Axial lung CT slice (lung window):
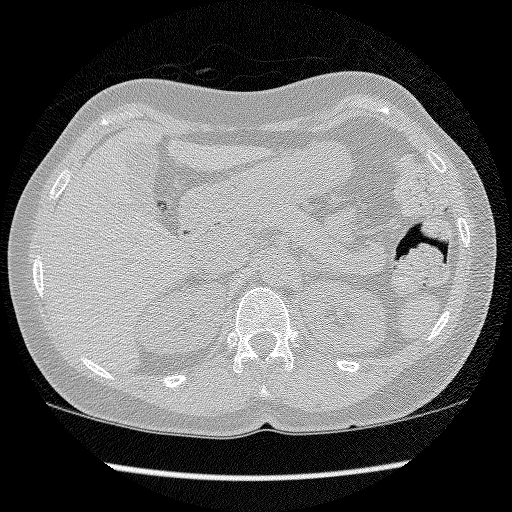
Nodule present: no